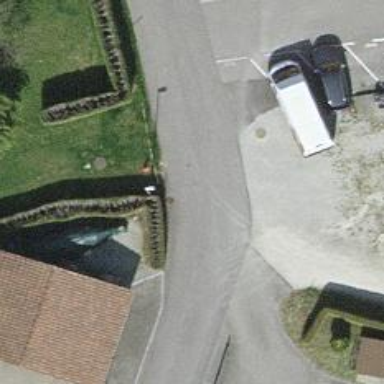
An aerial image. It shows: Hedge acting as barrier.